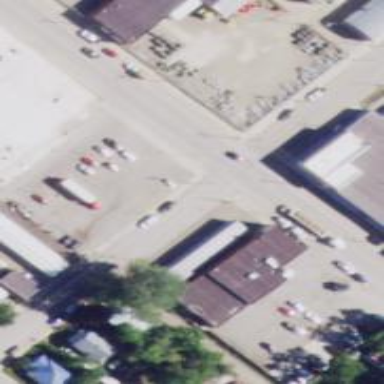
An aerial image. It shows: Parking area with surface.